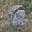
Label: 6